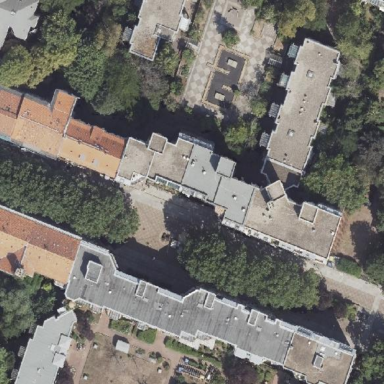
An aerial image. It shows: Building used as apartments.